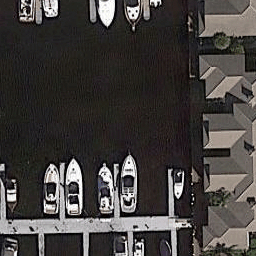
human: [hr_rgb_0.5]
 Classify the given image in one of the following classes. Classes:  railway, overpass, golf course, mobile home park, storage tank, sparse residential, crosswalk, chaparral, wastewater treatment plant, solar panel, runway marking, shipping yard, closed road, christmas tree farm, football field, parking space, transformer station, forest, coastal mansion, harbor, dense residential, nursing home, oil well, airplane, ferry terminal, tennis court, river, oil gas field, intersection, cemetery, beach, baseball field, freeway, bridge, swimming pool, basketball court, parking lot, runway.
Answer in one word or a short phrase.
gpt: harbor